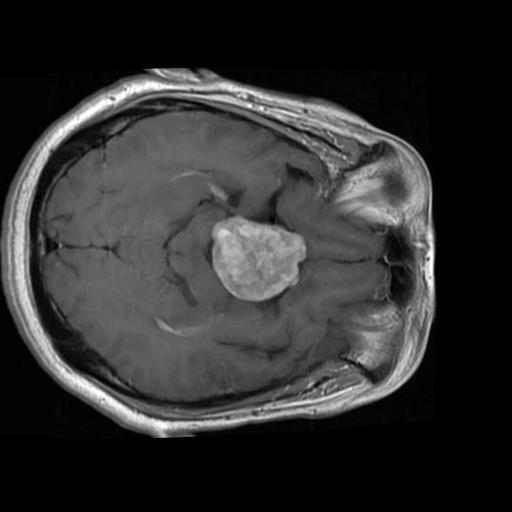
Label: brain_tumor